Question: I'm using an ajax calendar extender control on my page, and although the extender block appears correctly, it's contents don't:

Here's the code I'm using to write it onto the page:
'''
<table class="tblForm">
<tr>
<td valign="top">
<asp:TextBox runat="server" ID="txtPickupDate" AutoPostBack="true"></asp:TextBox>
<aj:CalendarExtender runat="server" ID="calPickup" TargetControlID="txtPickupDate" Format="yyyy-MM-dd">
</aj:CalendarExtender>
</td>
</tr>
</table>
'''
There aren't any style rules applied directly to the CalendarExtender, but I do have this css which may be relevant:
'''
.tblForm
{
display: block;
}
.tblForm td
{
width: 245px;
float: left;
}
'''
Has anyone seen this before? Does anyone know what it could be?
Thanks in advance for any help!
I've tried removing the float and although this fixes the CalendarExtender, it also shifts every cell in the container table out of alignment. I've also tried setting 'clear: both;' to the CalendarExtender, but this makes it's background disappear.
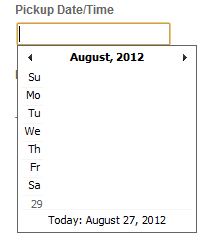
Answer: Okay I've figured it out :)
The problem came in with that CSS for the table cells. Modifying the width of the cells also modified the width of the cells within the table that is written in by the Calender Extender.
To get around this, I removed all floats on the table and it's child elements and declared a new class to set the width which I then omitted from the cell containing the calendar:
'''
.tblForm
{
display: block;
}
.tblForm tr.wider td, tblForm .wider
{
width: 245px;
}
'''